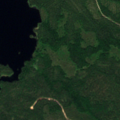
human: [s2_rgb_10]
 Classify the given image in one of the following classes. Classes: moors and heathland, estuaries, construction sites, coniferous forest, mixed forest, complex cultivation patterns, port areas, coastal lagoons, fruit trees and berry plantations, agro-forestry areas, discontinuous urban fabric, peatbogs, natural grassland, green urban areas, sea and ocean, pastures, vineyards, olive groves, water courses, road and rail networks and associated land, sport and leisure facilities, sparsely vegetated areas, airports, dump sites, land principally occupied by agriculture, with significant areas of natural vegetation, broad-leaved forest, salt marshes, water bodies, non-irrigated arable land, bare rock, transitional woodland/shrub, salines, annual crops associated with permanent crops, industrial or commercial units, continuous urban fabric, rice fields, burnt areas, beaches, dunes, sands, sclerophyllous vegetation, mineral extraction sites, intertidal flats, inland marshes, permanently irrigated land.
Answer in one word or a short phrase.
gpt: coniferous forest, water bodies